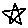
Label: star